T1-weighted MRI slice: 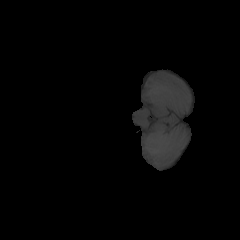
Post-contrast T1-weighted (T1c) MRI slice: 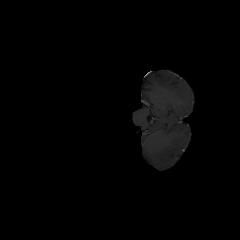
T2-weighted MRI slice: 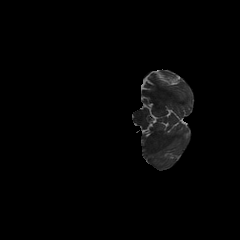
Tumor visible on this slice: no